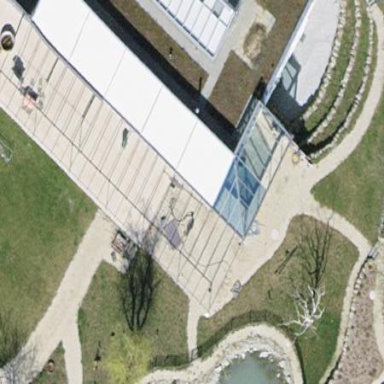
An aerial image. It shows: Building part with flat roof.